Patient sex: M
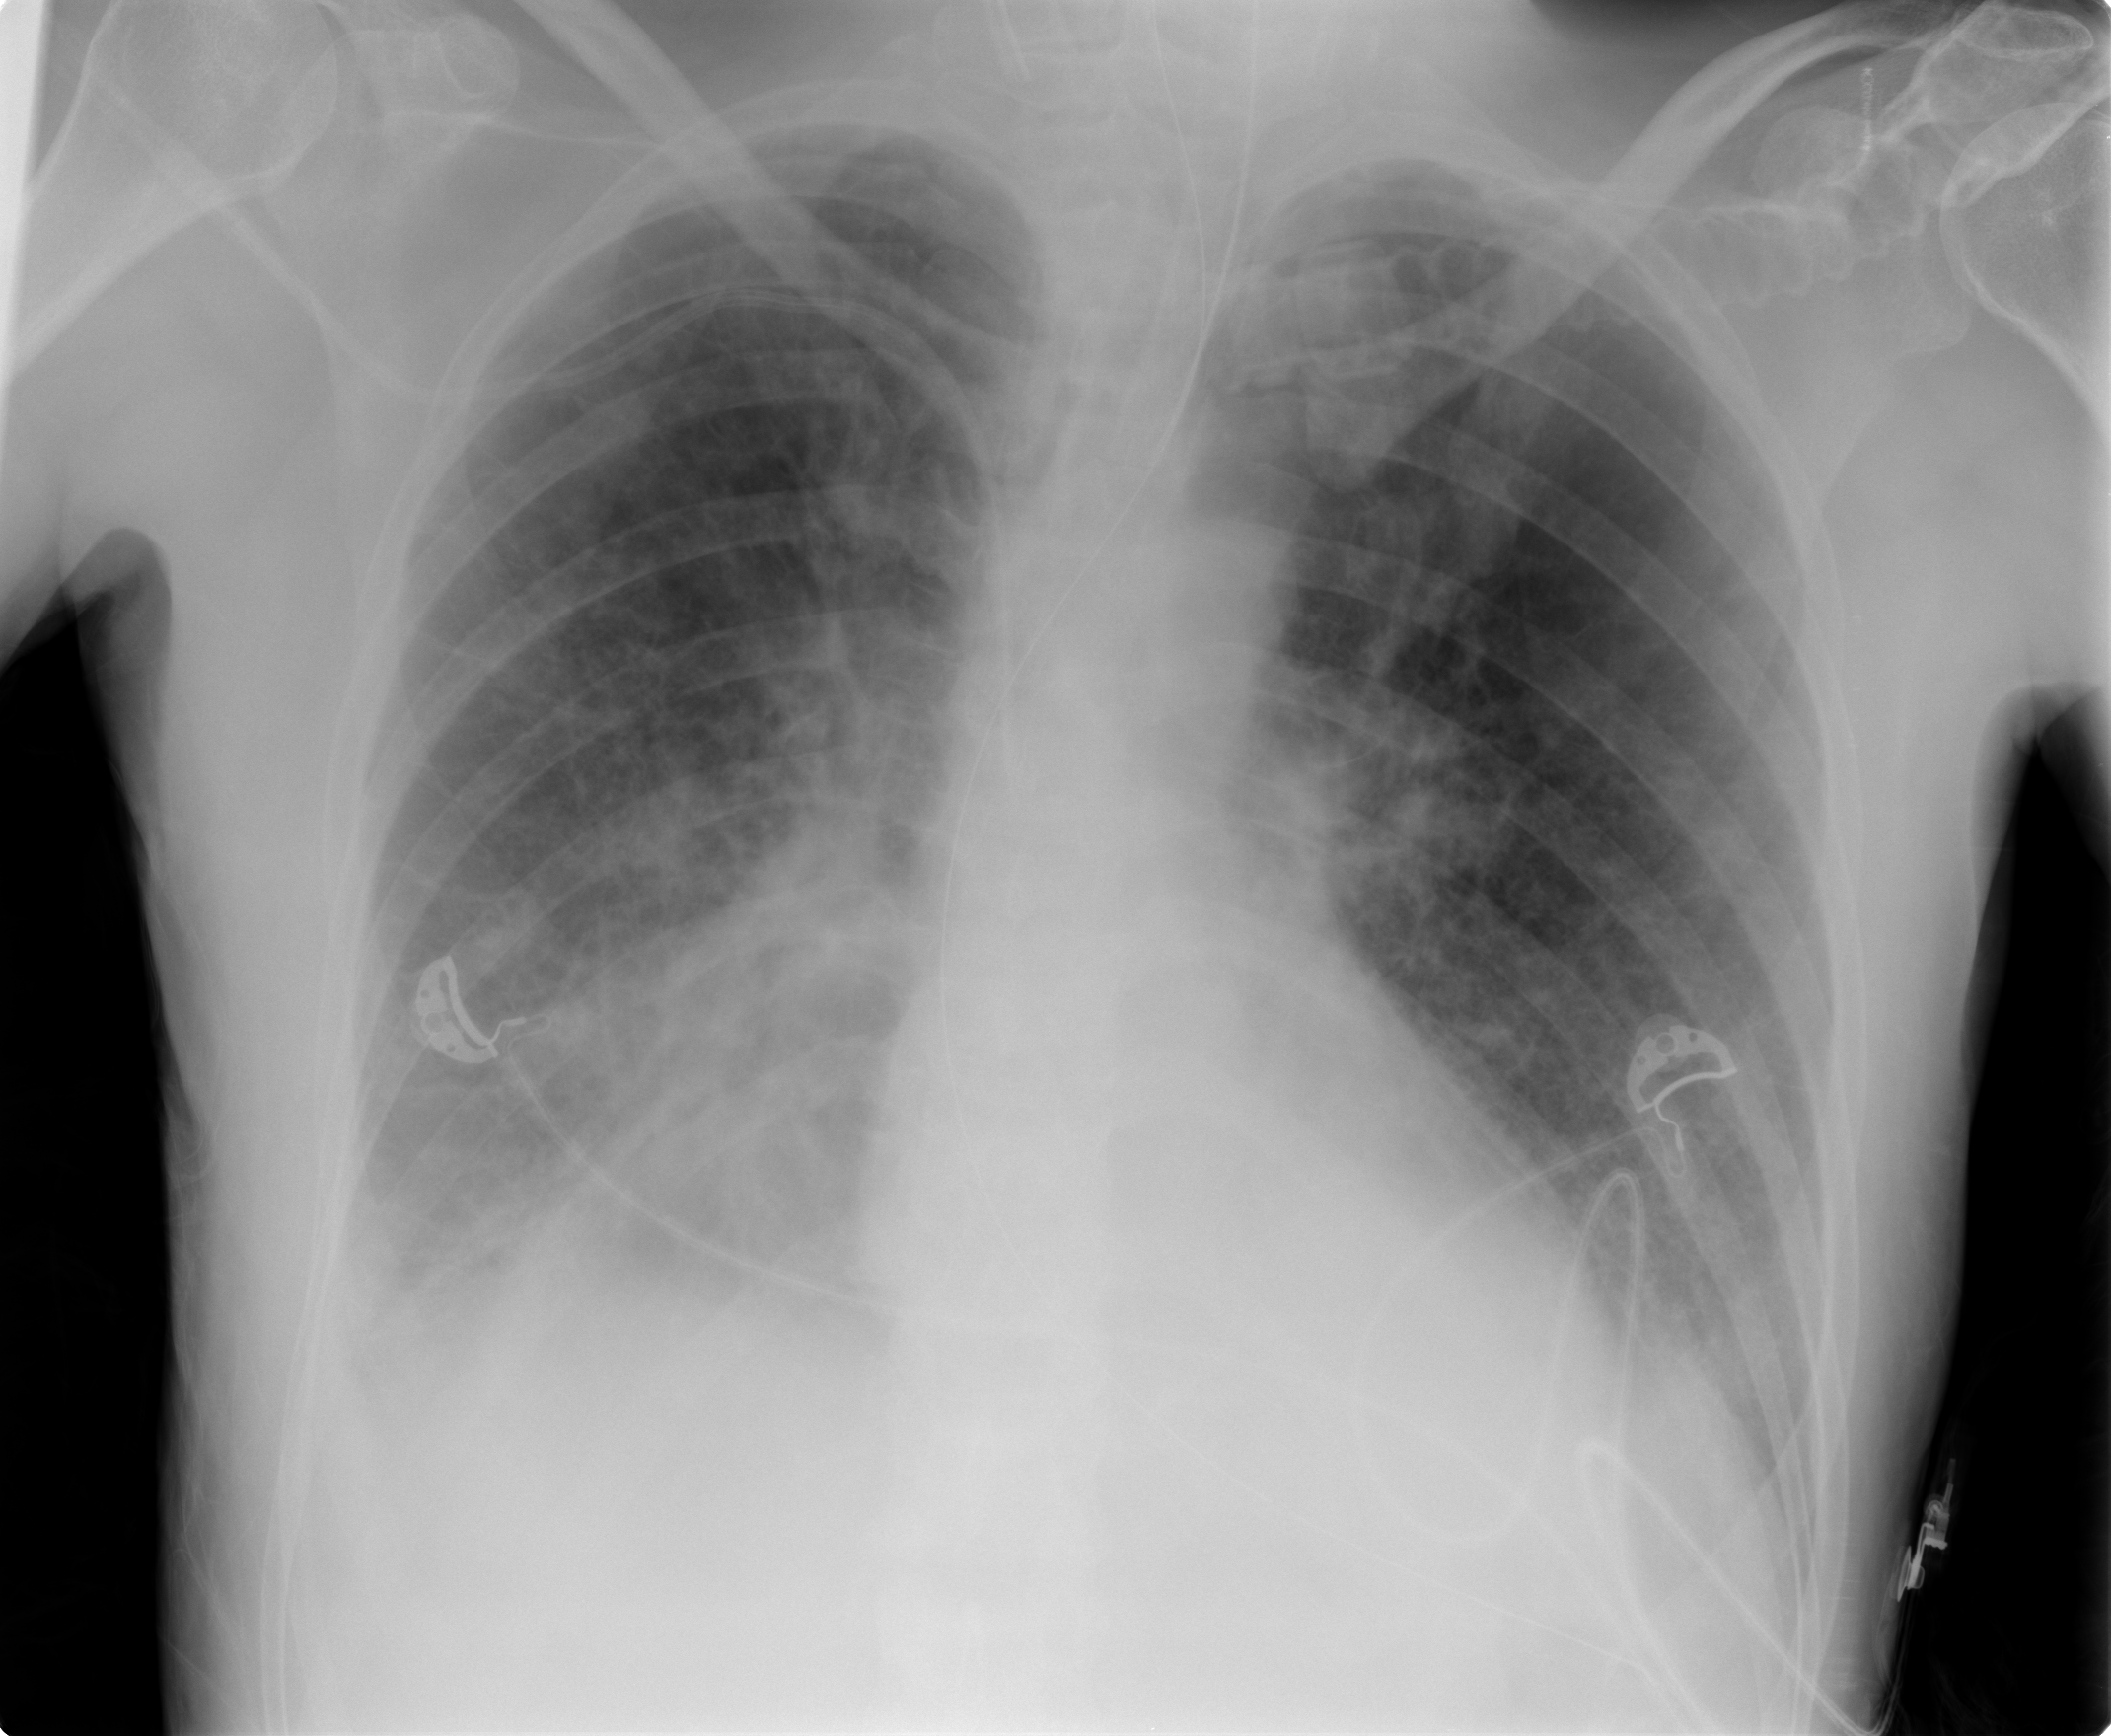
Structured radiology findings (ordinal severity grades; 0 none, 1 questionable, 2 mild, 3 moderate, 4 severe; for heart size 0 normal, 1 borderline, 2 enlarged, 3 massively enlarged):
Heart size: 0
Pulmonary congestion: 2
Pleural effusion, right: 2
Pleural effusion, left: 0
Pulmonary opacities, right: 3
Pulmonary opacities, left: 0
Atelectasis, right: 2
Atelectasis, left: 2